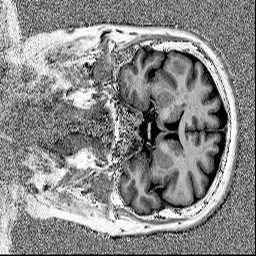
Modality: MP2RAGE
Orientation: coronal
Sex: female